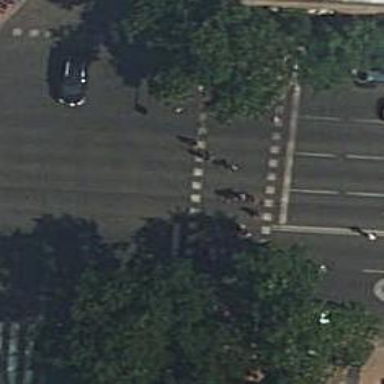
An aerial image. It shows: Asphalted primary highway with shared lane for cyclists.